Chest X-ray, AP view. Patient: 29 years old, sex F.
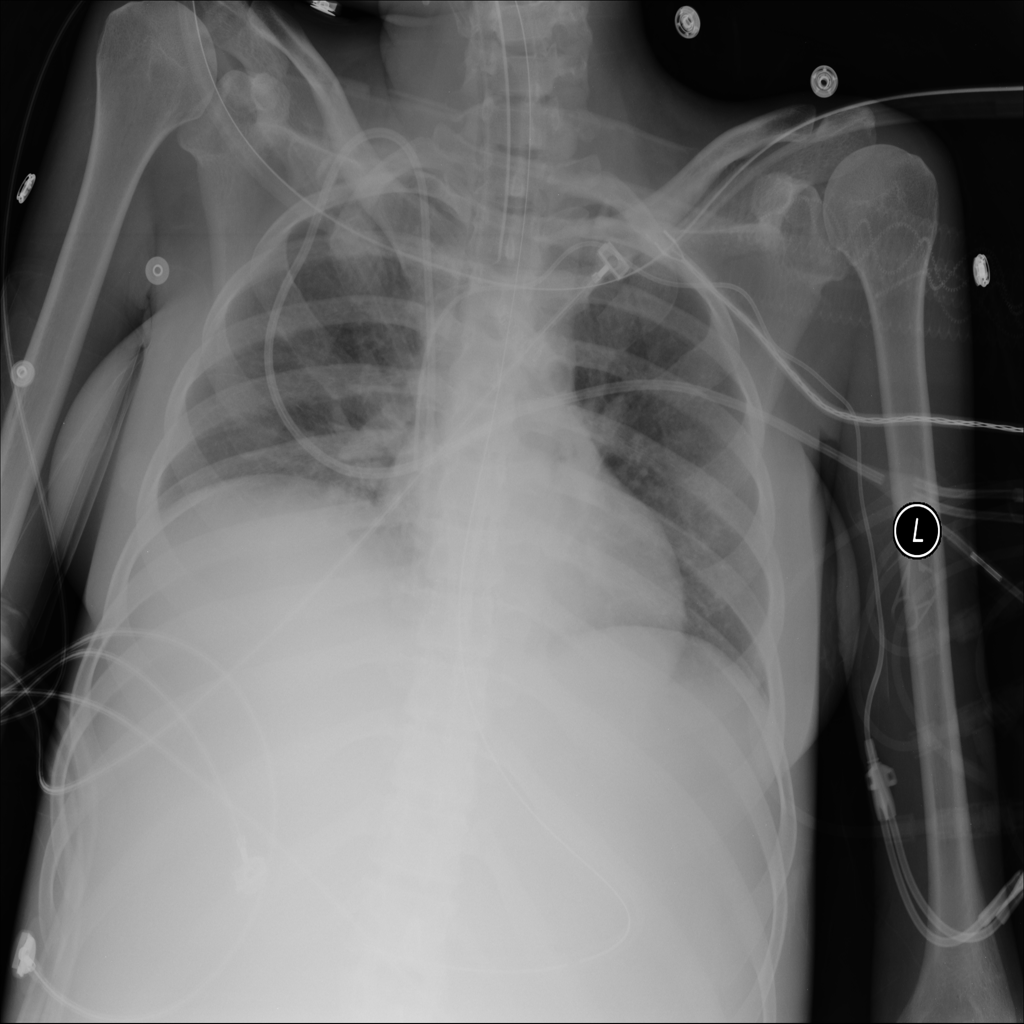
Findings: Atelectasis